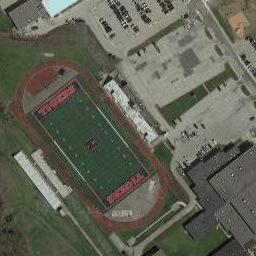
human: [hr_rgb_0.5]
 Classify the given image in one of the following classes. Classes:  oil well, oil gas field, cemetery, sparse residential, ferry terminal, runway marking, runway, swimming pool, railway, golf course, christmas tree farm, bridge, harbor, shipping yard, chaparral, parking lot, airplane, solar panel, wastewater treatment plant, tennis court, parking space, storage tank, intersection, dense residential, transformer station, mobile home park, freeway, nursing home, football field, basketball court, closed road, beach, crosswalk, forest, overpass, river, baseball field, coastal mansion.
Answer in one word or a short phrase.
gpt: football field